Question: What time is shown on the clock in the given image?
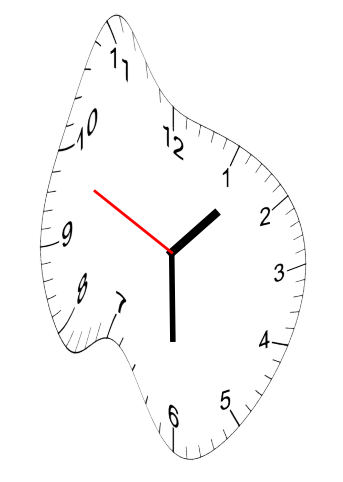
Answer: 01:29:49